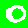
Digit: 0